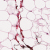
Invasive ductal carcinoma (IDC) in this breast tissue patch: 0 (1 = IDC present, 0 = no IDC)